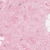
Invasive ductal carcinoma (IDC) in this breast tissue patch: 1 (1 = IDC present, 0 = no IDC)